Field crop: maize
Growth stage: 1
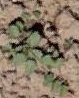
Species: convolvulus